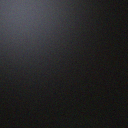
Screen state: off